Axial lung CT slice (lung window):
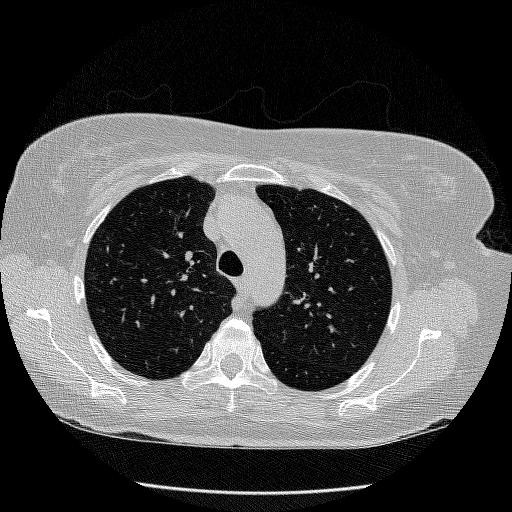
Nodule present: no